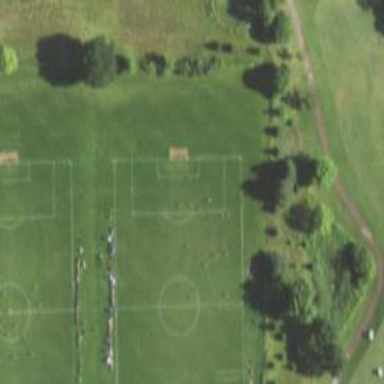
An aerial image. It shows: Soccer pitch for leisureland activities.